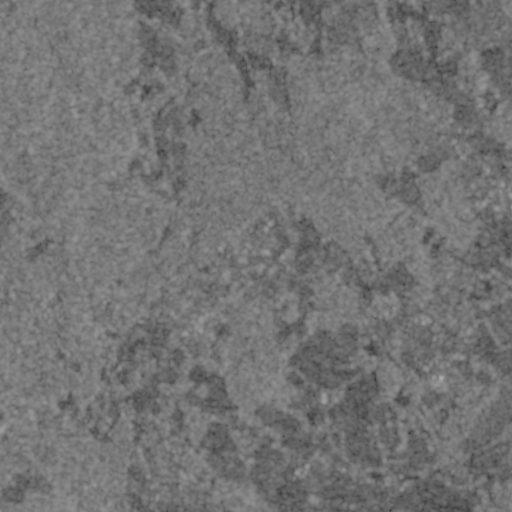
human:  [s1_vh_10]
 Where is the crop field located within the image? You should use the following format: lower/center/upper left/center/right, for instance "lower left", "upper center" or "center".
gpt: The crop field is located in the upper right of the image.
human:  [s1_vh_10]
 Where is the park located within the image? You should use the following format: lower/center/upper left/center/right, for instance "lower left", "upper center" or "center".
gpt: The park is located in the upper right of the image.
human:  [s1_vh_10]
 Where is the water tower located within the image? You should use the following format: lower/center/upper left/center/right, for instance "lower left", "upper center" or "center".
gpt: The water tower is located in the center left of the image.
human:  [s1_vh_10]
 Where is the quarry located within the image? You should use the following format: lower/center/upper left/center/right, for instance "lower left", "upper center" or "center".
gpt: There is no quarry in the image.

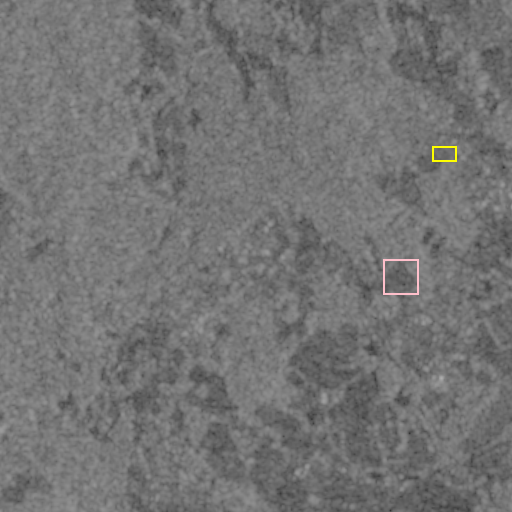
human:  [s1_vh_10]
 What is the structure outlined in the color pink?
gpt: The structure outlined in pink is a crop field.
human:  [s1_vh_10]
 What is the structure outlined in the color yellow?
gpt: The structure outlined in yellow is a park.
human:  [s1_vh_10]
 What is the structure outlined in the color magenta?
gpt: There is no magenta outline.